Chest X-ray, PA view. Patient: 16 years old, sex F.
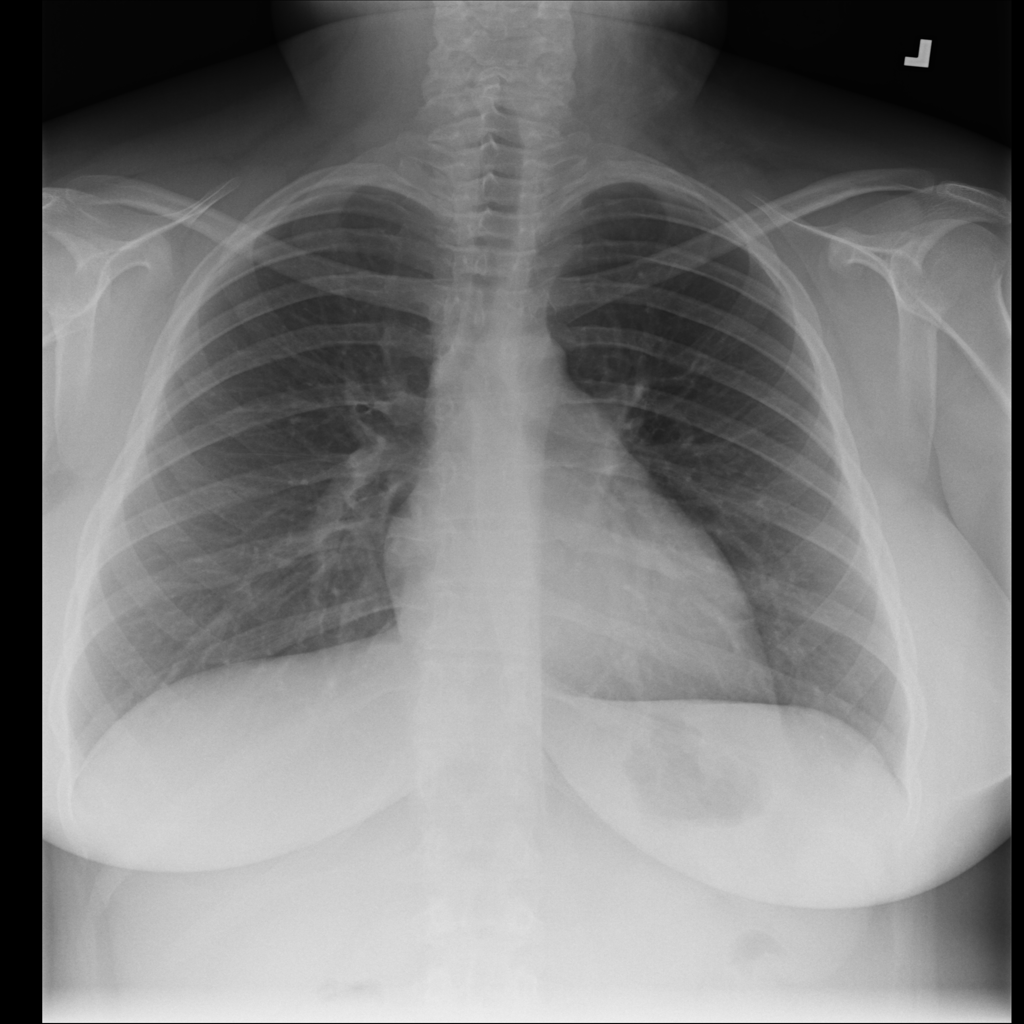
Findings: No Finding